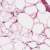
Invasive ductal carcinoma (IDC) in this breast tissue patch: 0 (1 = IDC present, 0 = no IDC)